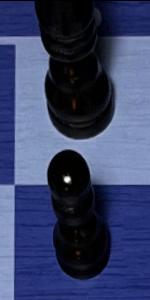
Label: Pawn_Black